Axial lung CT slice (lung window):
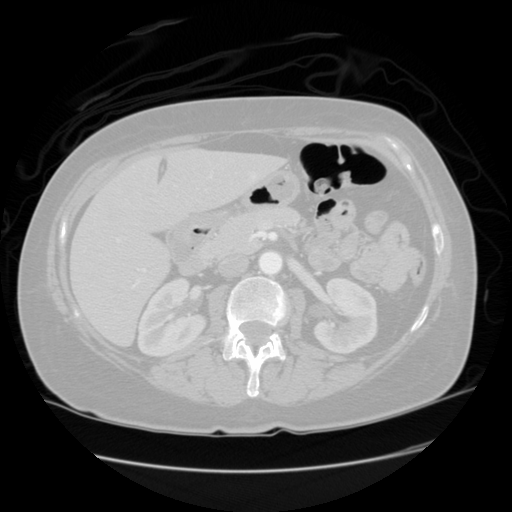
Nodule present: no